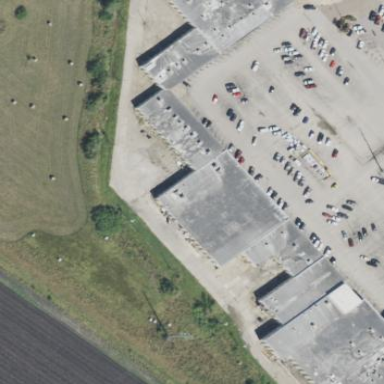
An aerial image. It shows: Retail building.